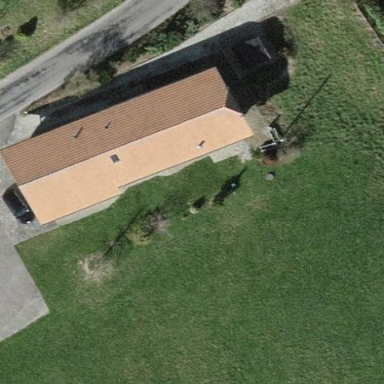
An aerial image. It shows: Building with half-hipped roof shape.